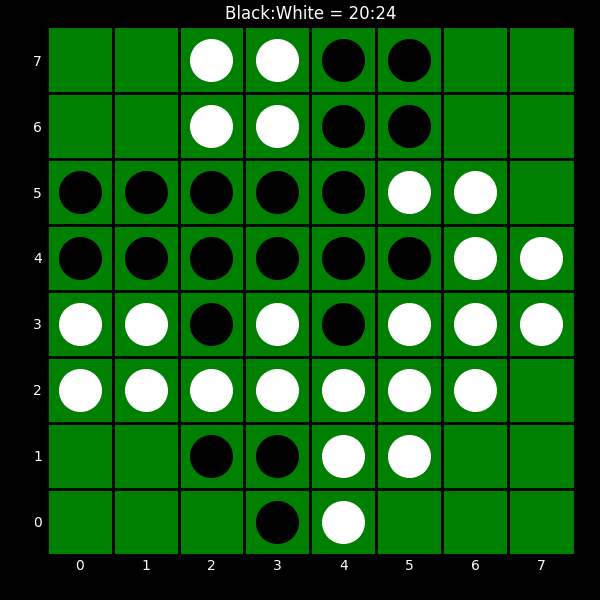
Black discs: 20
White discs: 24